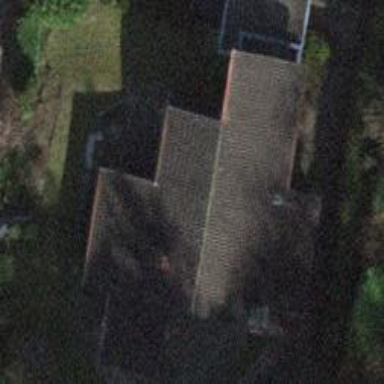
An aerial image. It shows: Detached building.